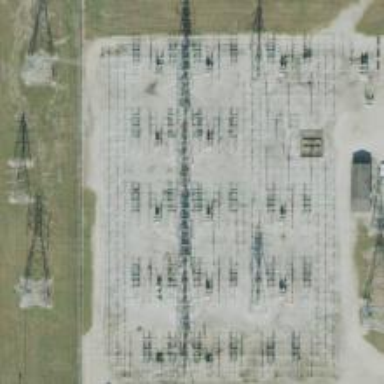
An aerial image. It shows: Switch for power supply.